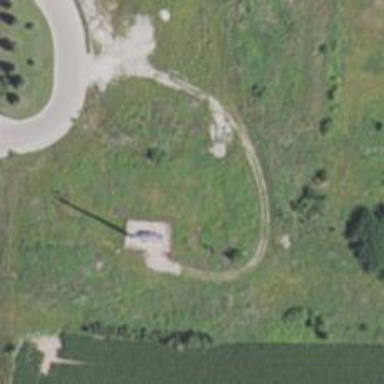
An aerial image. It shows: Man-made mast used for communication purposes.